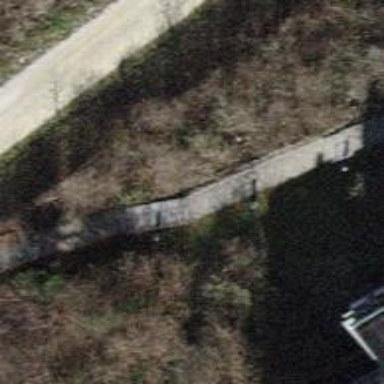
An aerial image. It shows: Road with steps.